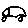
Label: car